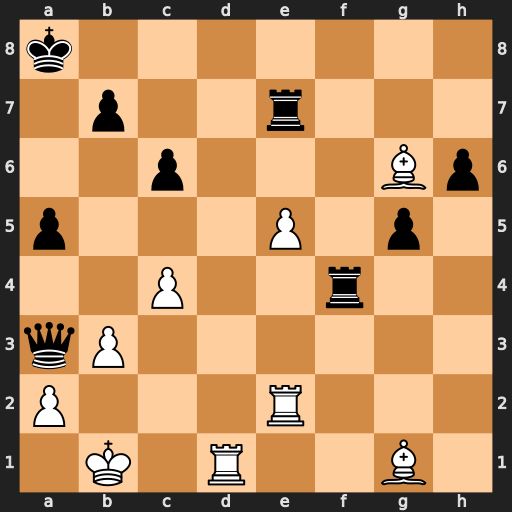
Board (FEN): k7/1p2r3/2p3Bp/p3P1p1/2P2r2/qP6/P3R3/1K1R2B1
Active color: w
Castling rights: -
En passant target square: -
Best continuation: Rd8#